Question: I want to achieve this:

This is what I achieved: <URL>
When you hover over the navigation links, a white background with blue border in bottom should appear. Its not appearing right. Why is that happening?
Markup:
'''
<header>
<div>
<h1>CertsPlan</h1>
<section>
<ul>
<li><a href="javascript:void(0)">+ All Vendors</a></li>
<li>
<article id="header-cart">
<img src="img/cart-icon.png" alt="Cart Icon"> 000
</article>
</li>
<li>
<article id="header-search">
<form action="#">
<input type="text" name="search" value="Exam Code">
</form>
</article>
</li>
<li><a href="javascript:void(0)">Sign In/Register</a></li>
</ul>
</section>
<nav>
<ul>
<li><a href="index.html"><img src="img/home.png" alt="Home Icon"></a></li>
<li><a href="javascript:void(0)">Bundle</a></li>
<li><a href="javascript:void(0)">Faqs</a></li>
<li><a href="javascript:void(0)">Contact Us</a></li>
</ul>
</nav>
</div>
</header>
'''
CSS:
'''
/* Global Styles */
body {
border-top: 2px solid #ffffff;
background: #ffffff;
font-family: 'Arial', sans-serif;
color: #57616a;
}
p {
margin: 5px 0;
line-height: 25px;
}
strong {
font-weight: bold;
}
/* Section Styles */
/* Header */
header {
width:auto;
margin: 2 auto 0 auto;
background-color: #f7f7f7;
border-bottom: solid 5px #dedede;
}
header div {
width:auto;
max-width:1040px;
margin: auto;
overflow: hidden;
}
header h1 {
font-size: 30px;
font-weight: 400;
color: #2a323a;
font-family: 'PT Sans', sans-serif;
vertical-align: middle;
margin-top: 30px;
margin-bottom: 25px;
float:left;
}
/* Navigation */
nav {
float:right;
margin:none;
}
header ul {
list-style:none;
margin: 0;
overflow: hidden;
}
nav ul li {
display: block;
float: left;
margin-top: 38px;
margin-bottom: 35px;
}
nav ul li a {
font-family: 'PT Sans', sans-serif;
text-transform: uppercase;
font-size: 14px;
font-weight: 400;
color: #2a323a;
padding: 38px 20px 35px 20px;
text-decoration:none;
}
nav ul li a:hover {
background-color: #ffffff;
border-bottom: solid 5px #00acdd;
}
ul li a:active {
background-color: #ffffff;
border-bottom: solid 5px #00acdd !important;
}
/* Header top right area */
header section {
float:right;
}
header section li {
display:block;
float:right;
margin: 37px 0px 28px 7px;
}
header section a {
padding: 10px;
background: #31bbe2;
font-family: 'PT Sans', sans-serif;
font-size: 12px;
font-weight: 400;
color: #ffffff;
text-decoration:none;
border-radius: 5px;
}
'''
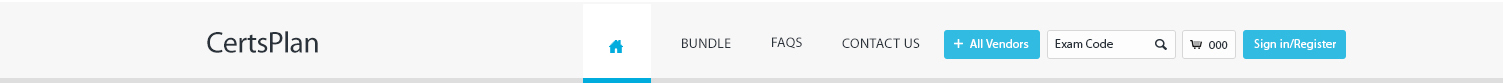
Answer: You have 'overflow: hidden' on two parent elements, which hides everything between the borders: (blue color on the image)

Your blue border on the 'a' tag was beyond the parent's border.
Here's the solution:
1. should delete overflow: hidden from header div, and add min-height: 89px.
2. Delete overflow: hidden from header ul too.
3. in nav ul li a change the padding to: 38px 20px 33px.
That's all.
If you want to make it work even when you resize the browser than add a 'div' right after 'nav' like so:
'''
<nav>
[...]
</nav>
<div class="clear"></div>
'''
Style's for the 'clear' div:
'''
.clear {
clear: both;
display: table;
}
'''